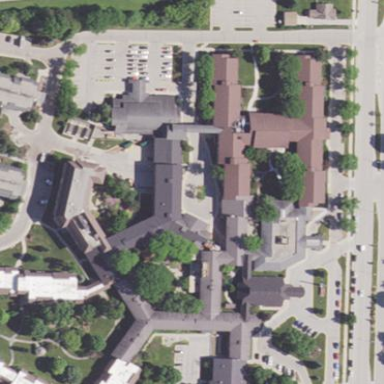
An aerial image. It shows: Nursing home.